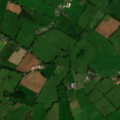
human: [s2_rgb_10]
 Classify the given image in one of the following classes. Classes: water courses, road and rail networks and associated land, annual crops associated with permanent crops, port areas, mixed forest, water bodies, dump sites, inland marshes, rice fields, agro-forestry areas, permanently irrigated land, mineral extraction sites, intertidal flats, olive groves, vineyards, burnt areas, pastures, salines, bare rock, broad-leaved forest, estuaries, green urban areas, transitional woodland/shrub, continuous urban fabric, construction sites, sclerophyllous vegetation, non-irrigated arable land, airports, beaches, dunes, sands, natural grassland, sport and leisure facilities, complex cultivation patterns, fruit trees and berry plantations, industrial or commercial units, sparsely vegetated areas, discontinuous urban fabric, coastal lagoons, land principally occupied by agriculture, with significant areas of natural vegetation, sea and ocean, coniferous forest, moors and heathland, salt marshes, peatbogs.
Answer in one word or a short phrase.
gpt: pastures